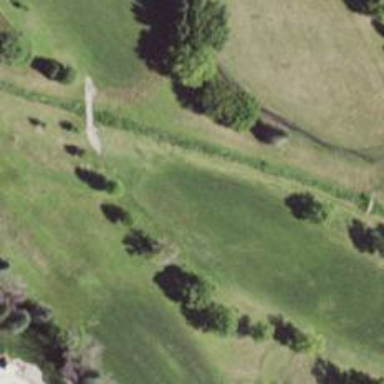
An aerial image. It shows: Golf hole.